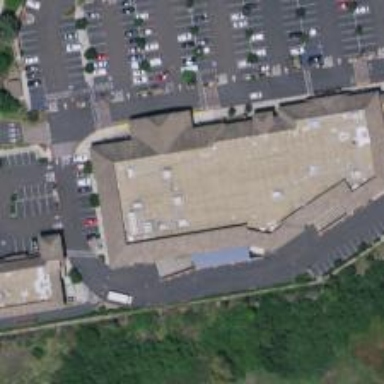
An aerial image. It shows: Supermarket.